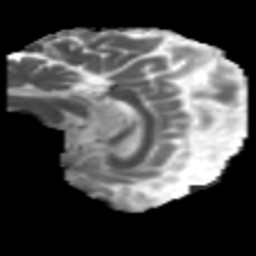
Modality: MD
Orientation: sagittal
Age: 48
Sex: male
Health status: healthy
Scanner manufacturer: philips
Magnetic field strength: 3 T
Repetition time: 10.61 s
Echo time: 0.07044 s